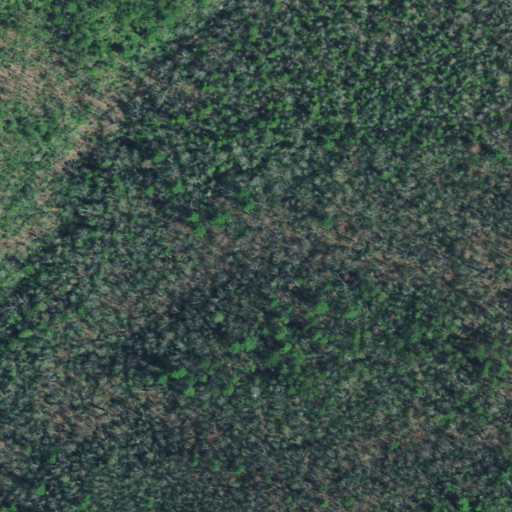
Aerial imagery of valley in Tennessee named Five Sisters Cove containing mixed forest, evergreen forest, open development, and deciduous forest